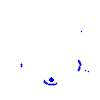
Particle: pion